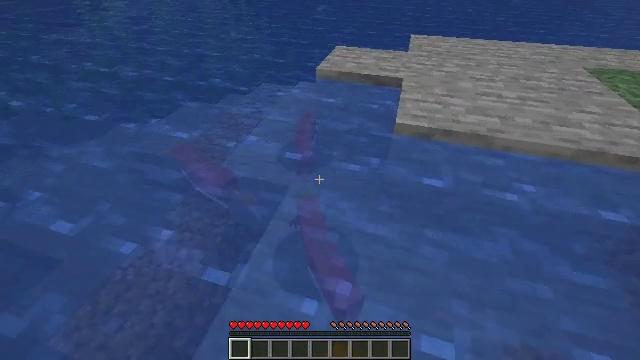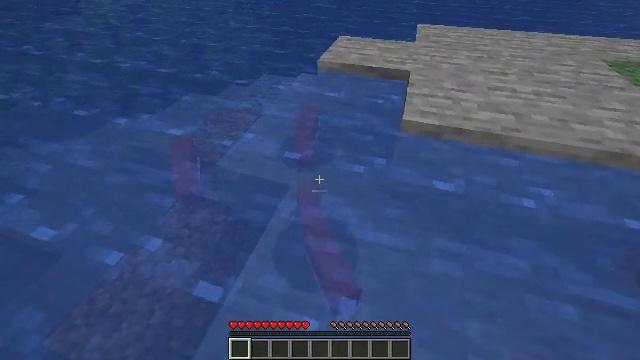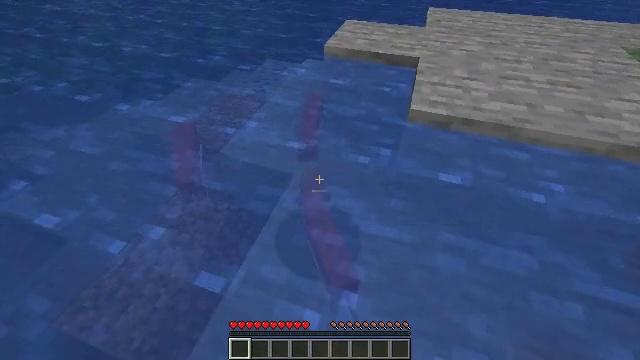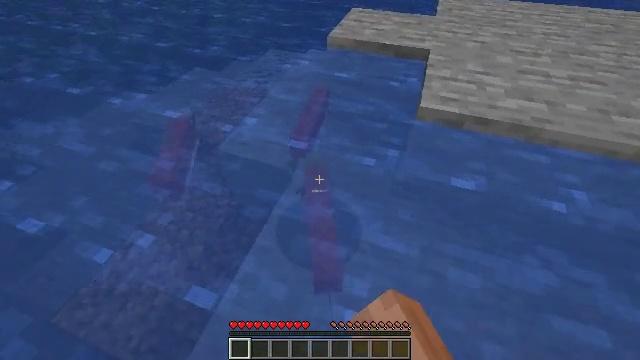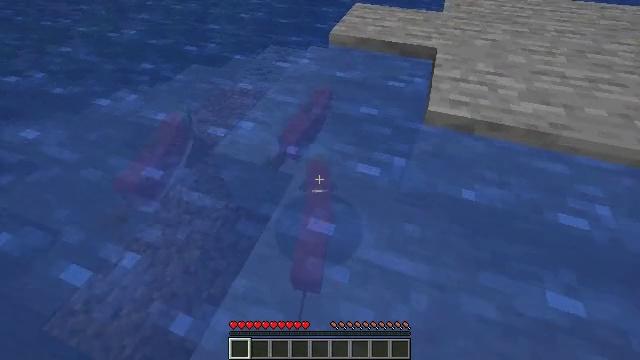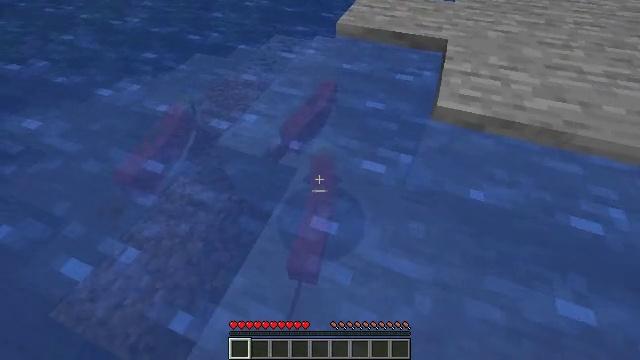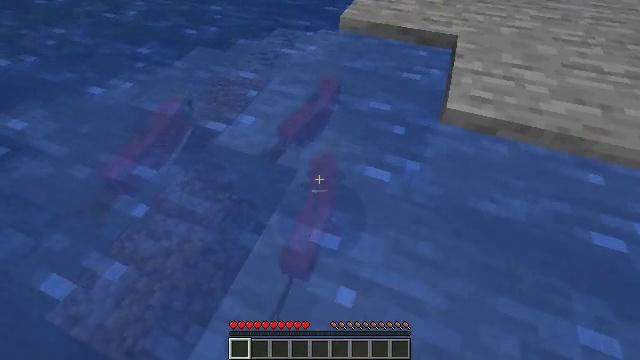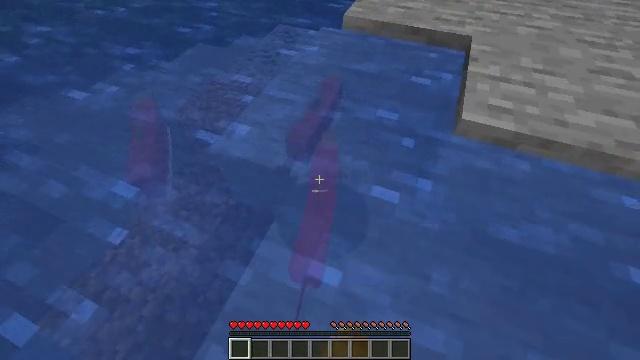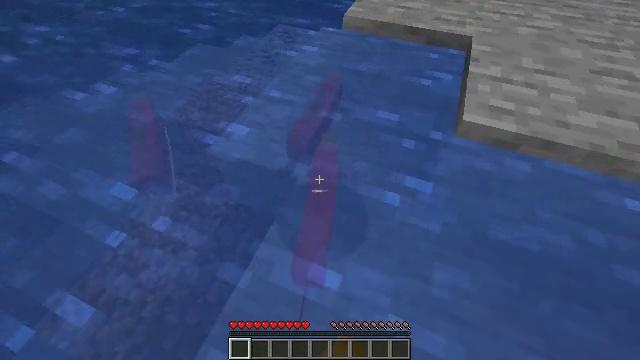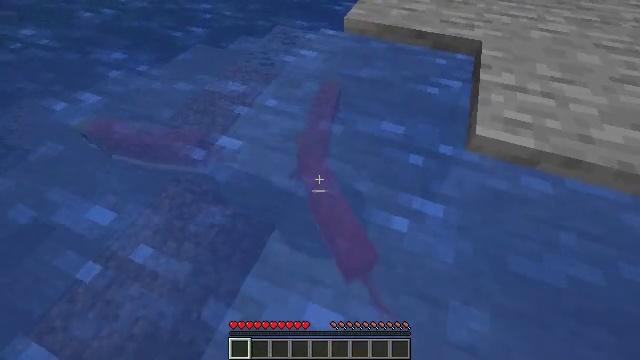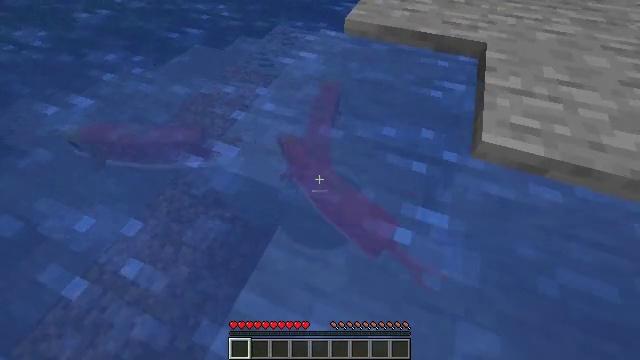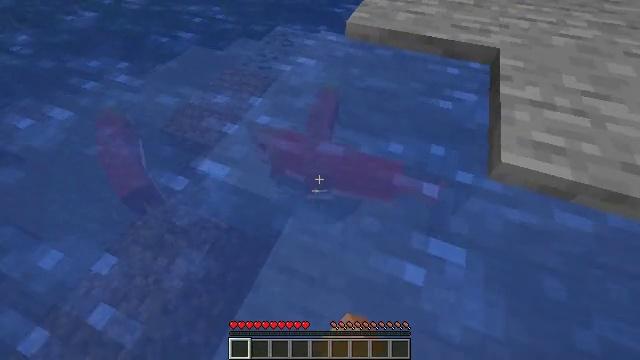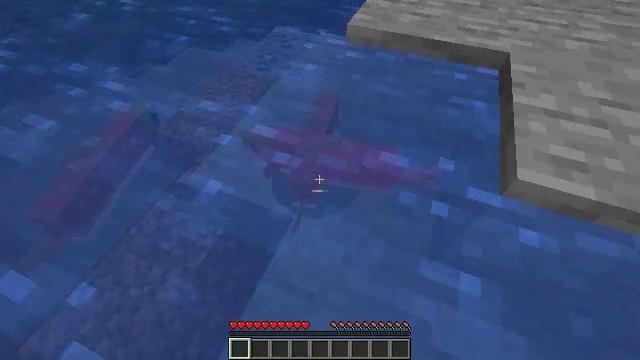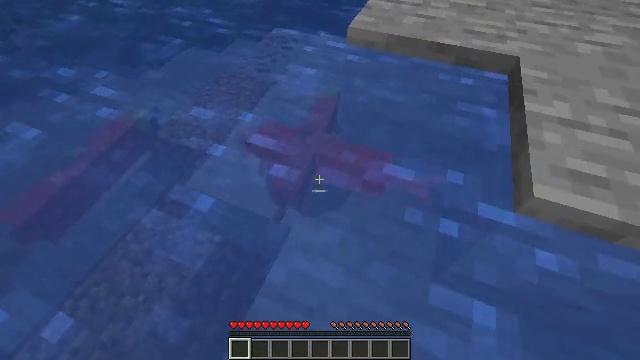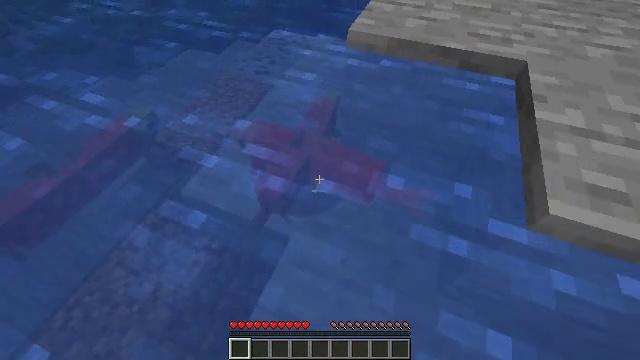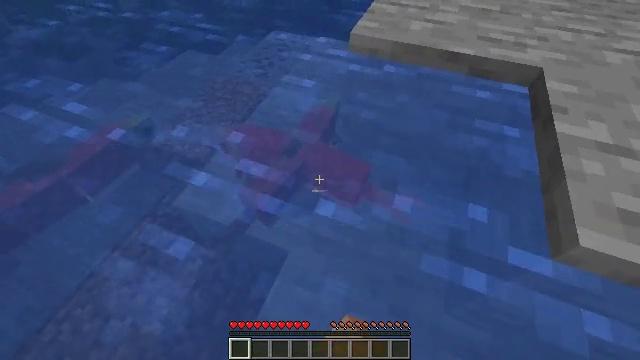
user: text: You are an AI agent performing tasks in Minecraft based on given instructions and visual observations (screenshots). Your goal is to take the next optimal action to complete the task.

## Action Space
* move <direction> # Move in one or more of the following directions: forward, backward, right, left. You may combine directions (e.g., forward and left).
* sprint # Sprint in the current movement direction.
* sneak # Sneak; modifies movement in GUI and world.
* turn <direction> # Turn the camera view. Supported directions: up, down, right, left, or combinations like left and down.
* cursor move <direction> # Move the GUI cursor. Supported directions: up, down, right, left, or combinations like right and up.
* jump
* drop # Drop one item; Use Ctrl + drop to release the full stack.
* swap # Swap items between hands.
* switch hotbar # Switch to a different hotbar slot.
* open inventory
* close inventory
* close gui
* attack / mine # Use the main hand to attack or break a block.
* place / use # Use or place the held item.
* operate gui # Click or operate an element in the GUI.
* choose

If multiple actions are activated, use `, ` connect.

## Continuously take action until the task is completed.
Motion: motion action
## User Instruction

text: Fish and kill the salmon.
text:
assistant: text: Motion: move forward, turn down
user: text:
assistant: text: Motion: move forward, turn left and down, attack / mine
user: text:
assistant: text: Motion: move forward, turn down, attack / mine
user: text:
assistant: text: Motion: move forward, attack / mine
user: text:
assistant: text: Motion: move forward, turn left and down
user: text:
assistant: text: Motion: move forward, turn down, attack / mine
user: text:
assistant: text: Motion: move forward, attack / mine
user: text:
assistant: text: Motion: move forward, attack / mine
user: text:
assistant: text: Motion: move forward
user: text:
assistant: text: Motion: move forward, attack / mine
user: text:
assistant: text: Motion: move forward, attack / mine
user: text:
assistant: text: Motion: move forward, attack / mine
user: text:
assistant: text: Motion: move forward
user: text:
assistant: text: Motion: move forward, attack / mine
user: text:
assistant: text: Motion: move forward, attack / mine
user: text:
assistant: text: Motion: move forward, attack / mine
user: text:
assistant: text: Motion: move forward
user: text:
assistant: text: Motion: move forward, attack / mine
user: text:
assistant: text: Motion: move forward, turn left, attack / mine
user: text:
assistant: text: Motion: move forward, turn left, attack / mine
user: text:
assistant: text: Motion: move forward, turn left, attack / mine
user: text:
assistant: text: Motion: move forward, turn left, attack / mine
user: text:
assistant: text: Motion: move forward, attack / mine
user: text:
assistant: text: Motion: move forward, attack / mine
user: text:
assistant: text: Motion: move forward, attack / mine
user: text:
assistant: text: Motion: move forward, turn left, attack / mine
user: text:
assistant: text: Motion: move forward, attack / mine
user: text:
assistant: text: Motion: move forward, attack / mine
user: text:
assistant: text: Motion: move forward
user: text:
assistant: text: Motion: move forward, attack / mine